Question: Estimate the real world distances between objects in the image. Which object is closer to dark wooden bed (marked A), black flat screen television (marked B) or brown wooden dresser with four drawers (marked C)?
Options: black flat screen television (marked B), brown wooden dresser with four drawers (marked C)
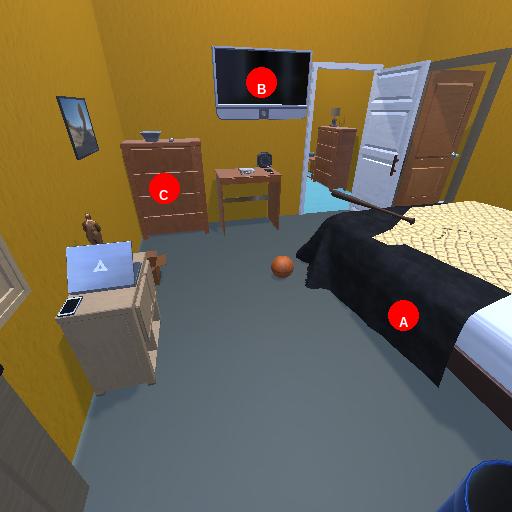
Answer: black flat screen television (marked B)